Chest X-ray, AP view. Patient: 8 years old, sex M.
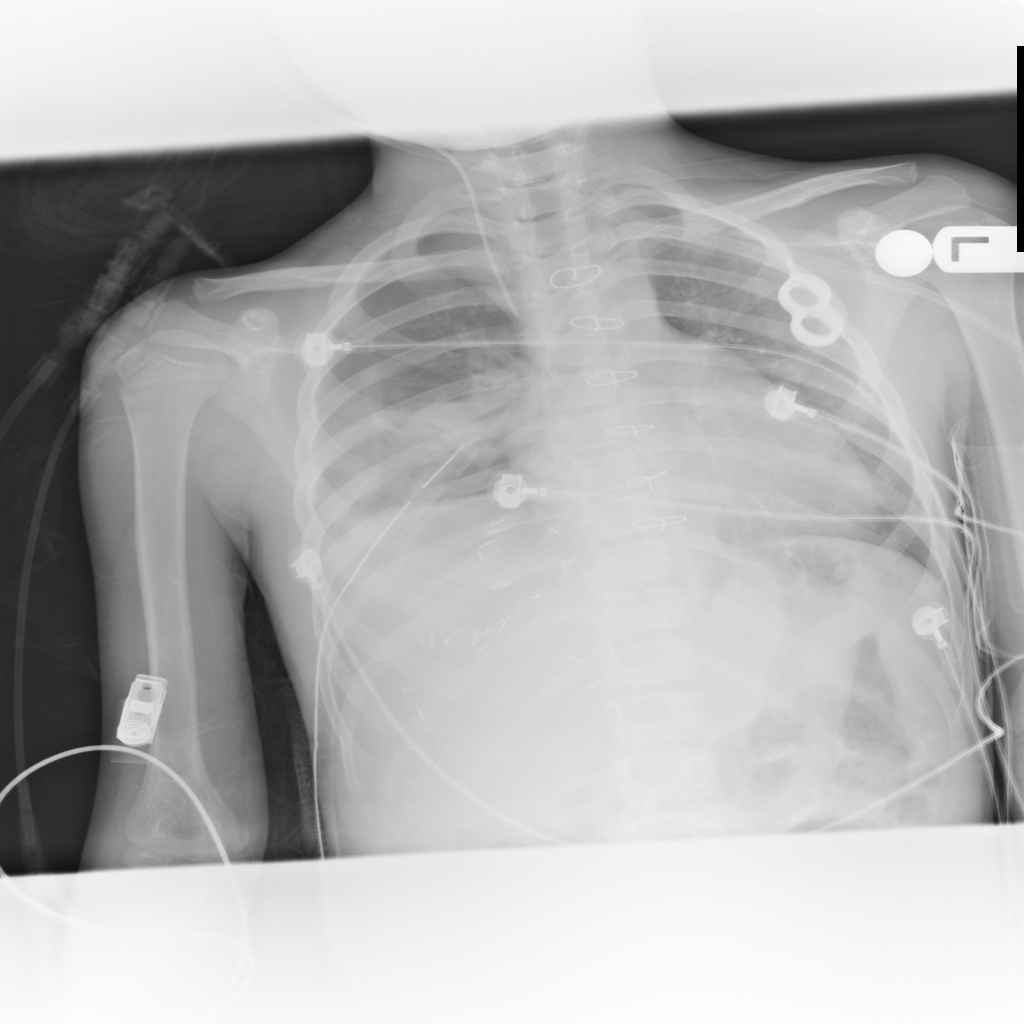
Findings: Atelectasis, Infiltration, Pneumothorax